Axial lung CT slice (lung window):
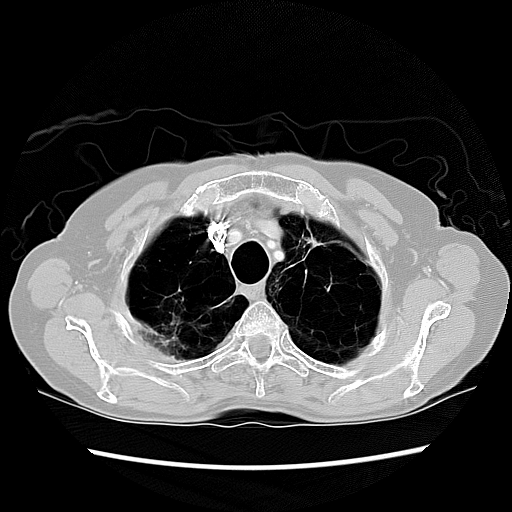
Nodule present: no